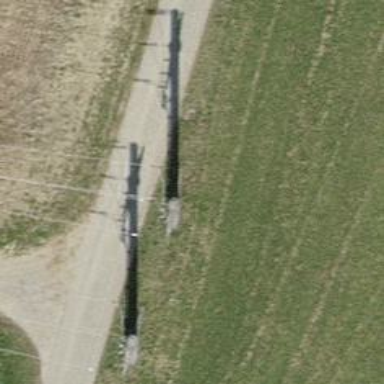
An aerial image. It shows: Three power lines with cables.